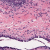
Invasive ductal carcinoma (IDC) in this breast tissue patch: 0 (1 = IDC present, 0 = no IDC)